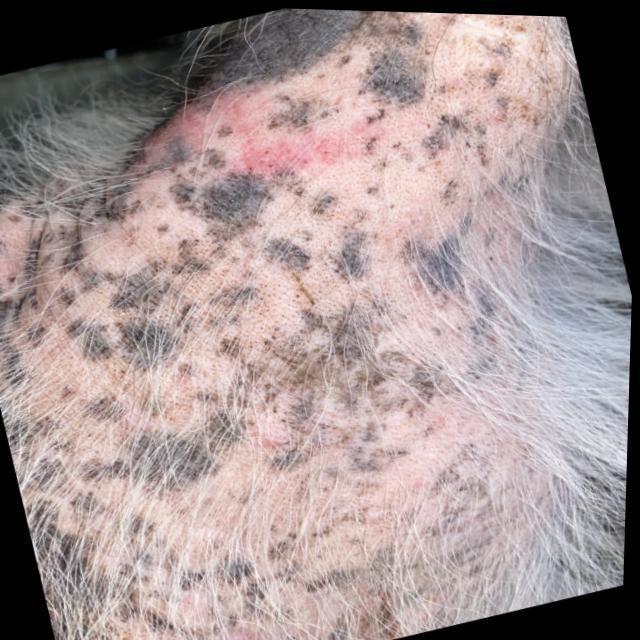
Canine demodicosis (Demodex mange) — caused by Demodex canis mites. Presents with alopecia, follicular papules, pustules, and comedones. Often localized on face and forelimbs.